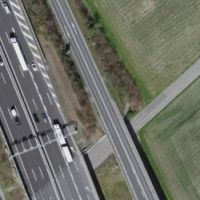
EUNIS habitat code: 57
Species observed at this site:
Buteo buteo